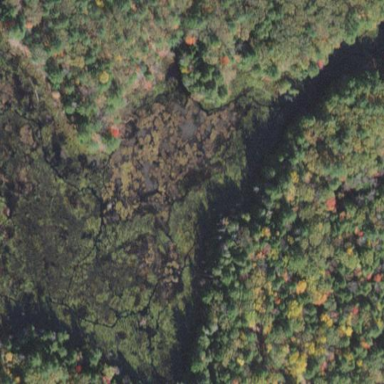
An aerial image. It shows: Pond surrounded by natural water.